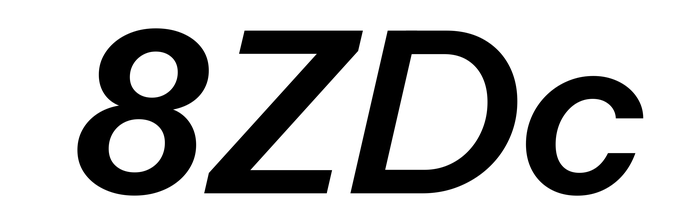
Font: InstrumentSans-Italic_SemiBold_Italic